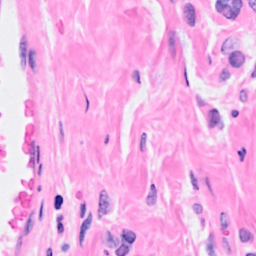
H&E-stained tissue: Breast